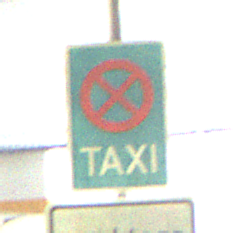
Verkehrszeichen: Taxenstand
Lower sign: ZeitangabenMitBeschraenkungAufWochentage1
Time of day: NotSpecified
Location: Indoor (Special)
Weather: NotSpecified
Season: NotSpecified
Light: Artificial